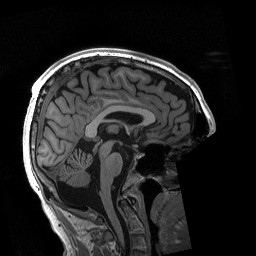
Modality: T1w
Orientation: sagittal